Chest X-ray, AP view. Patient: 35 years old, sex F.
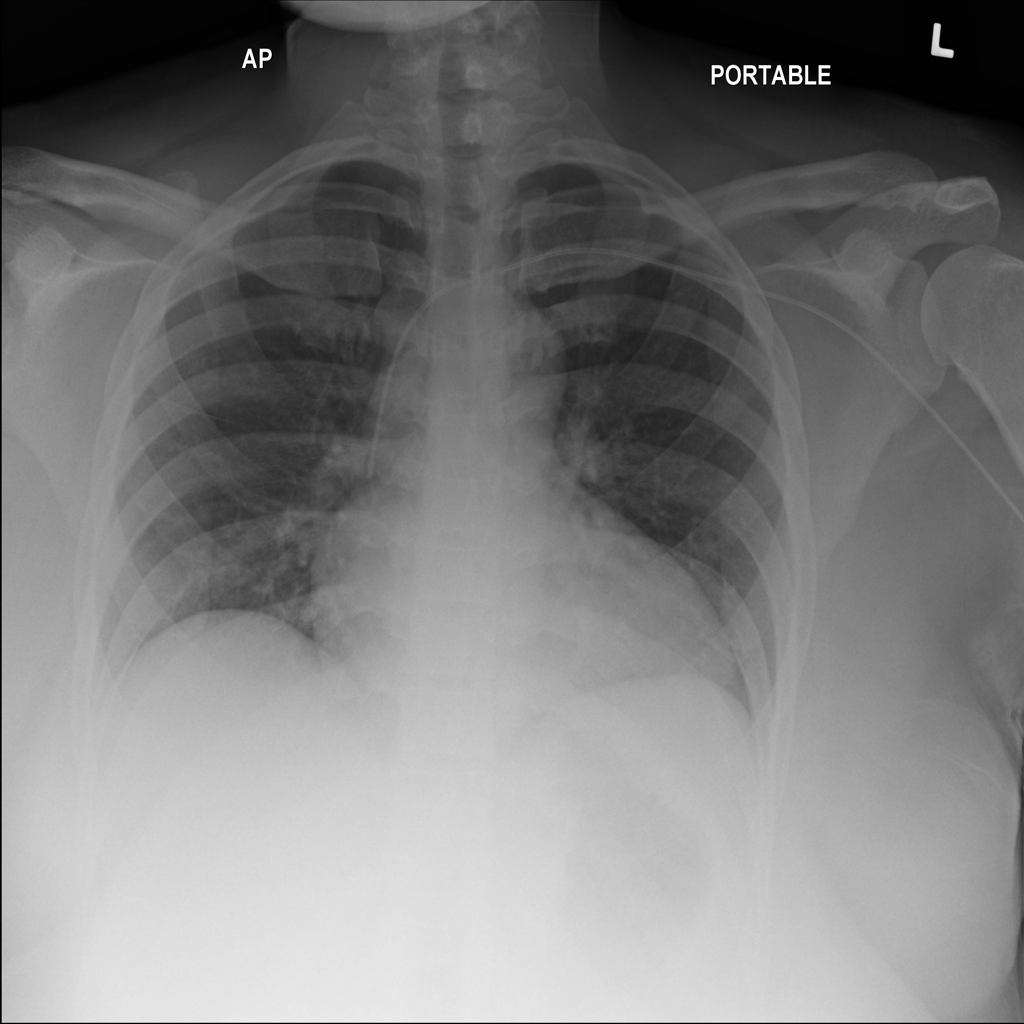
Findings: No Finding